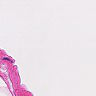
Metastatic tissue present: no